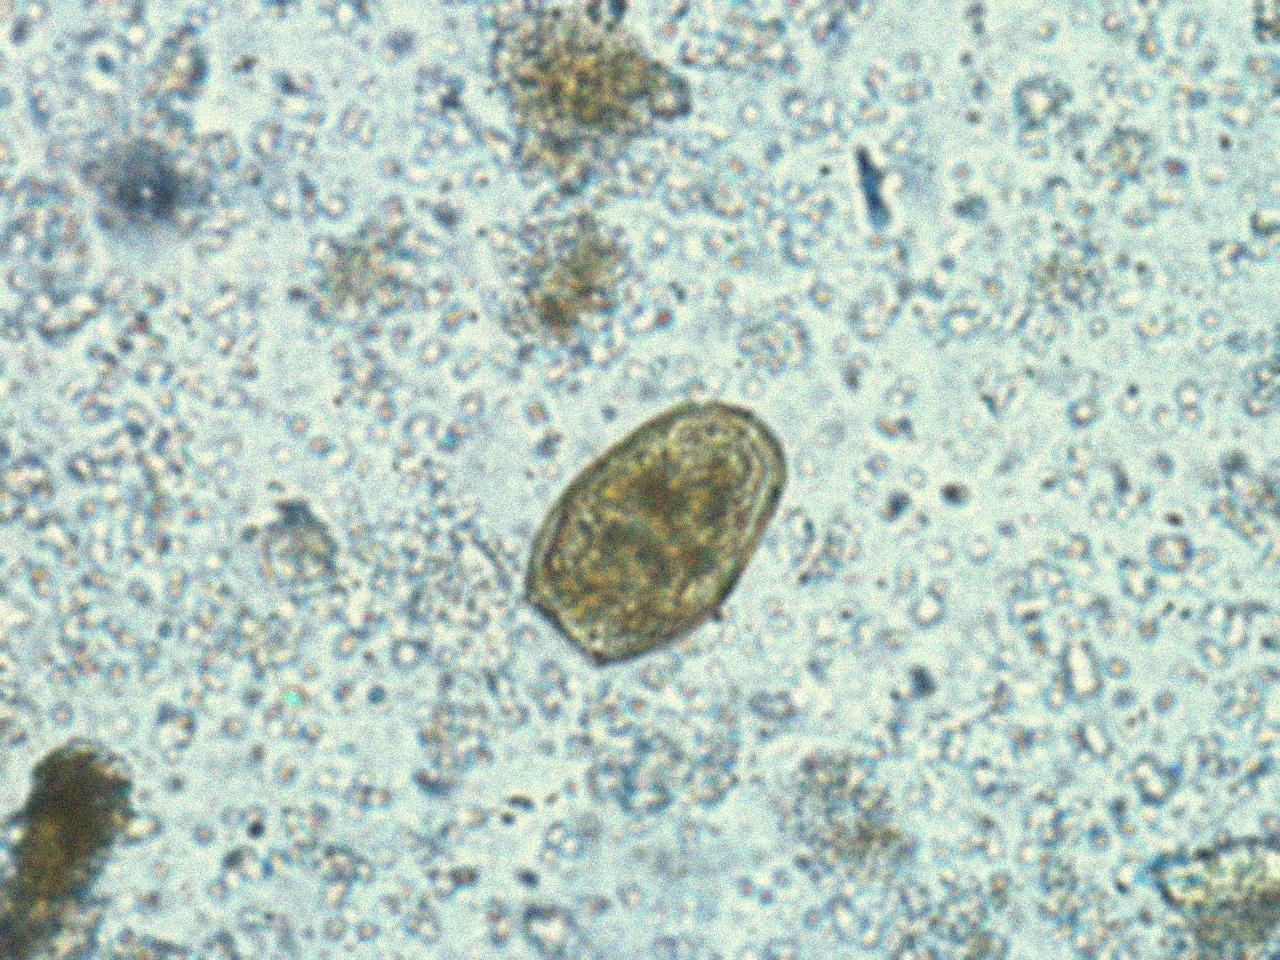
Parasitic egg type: Paragonimus spp